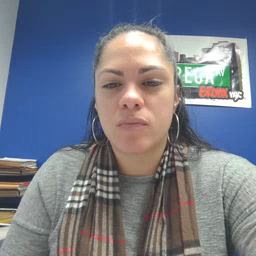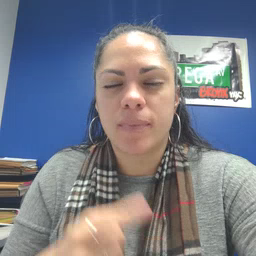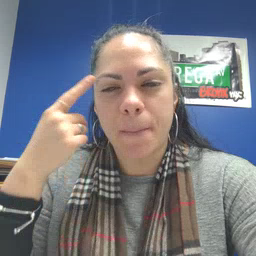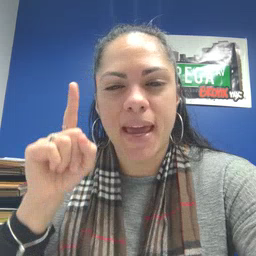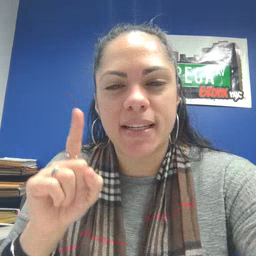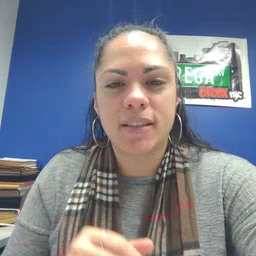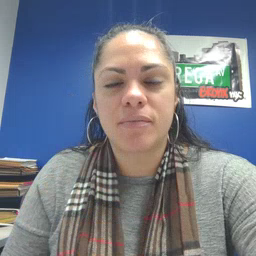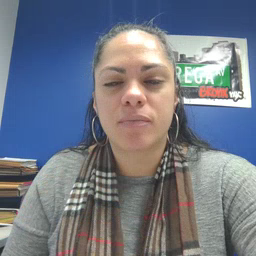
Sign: penny